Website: home-depot
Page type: newsletter-management
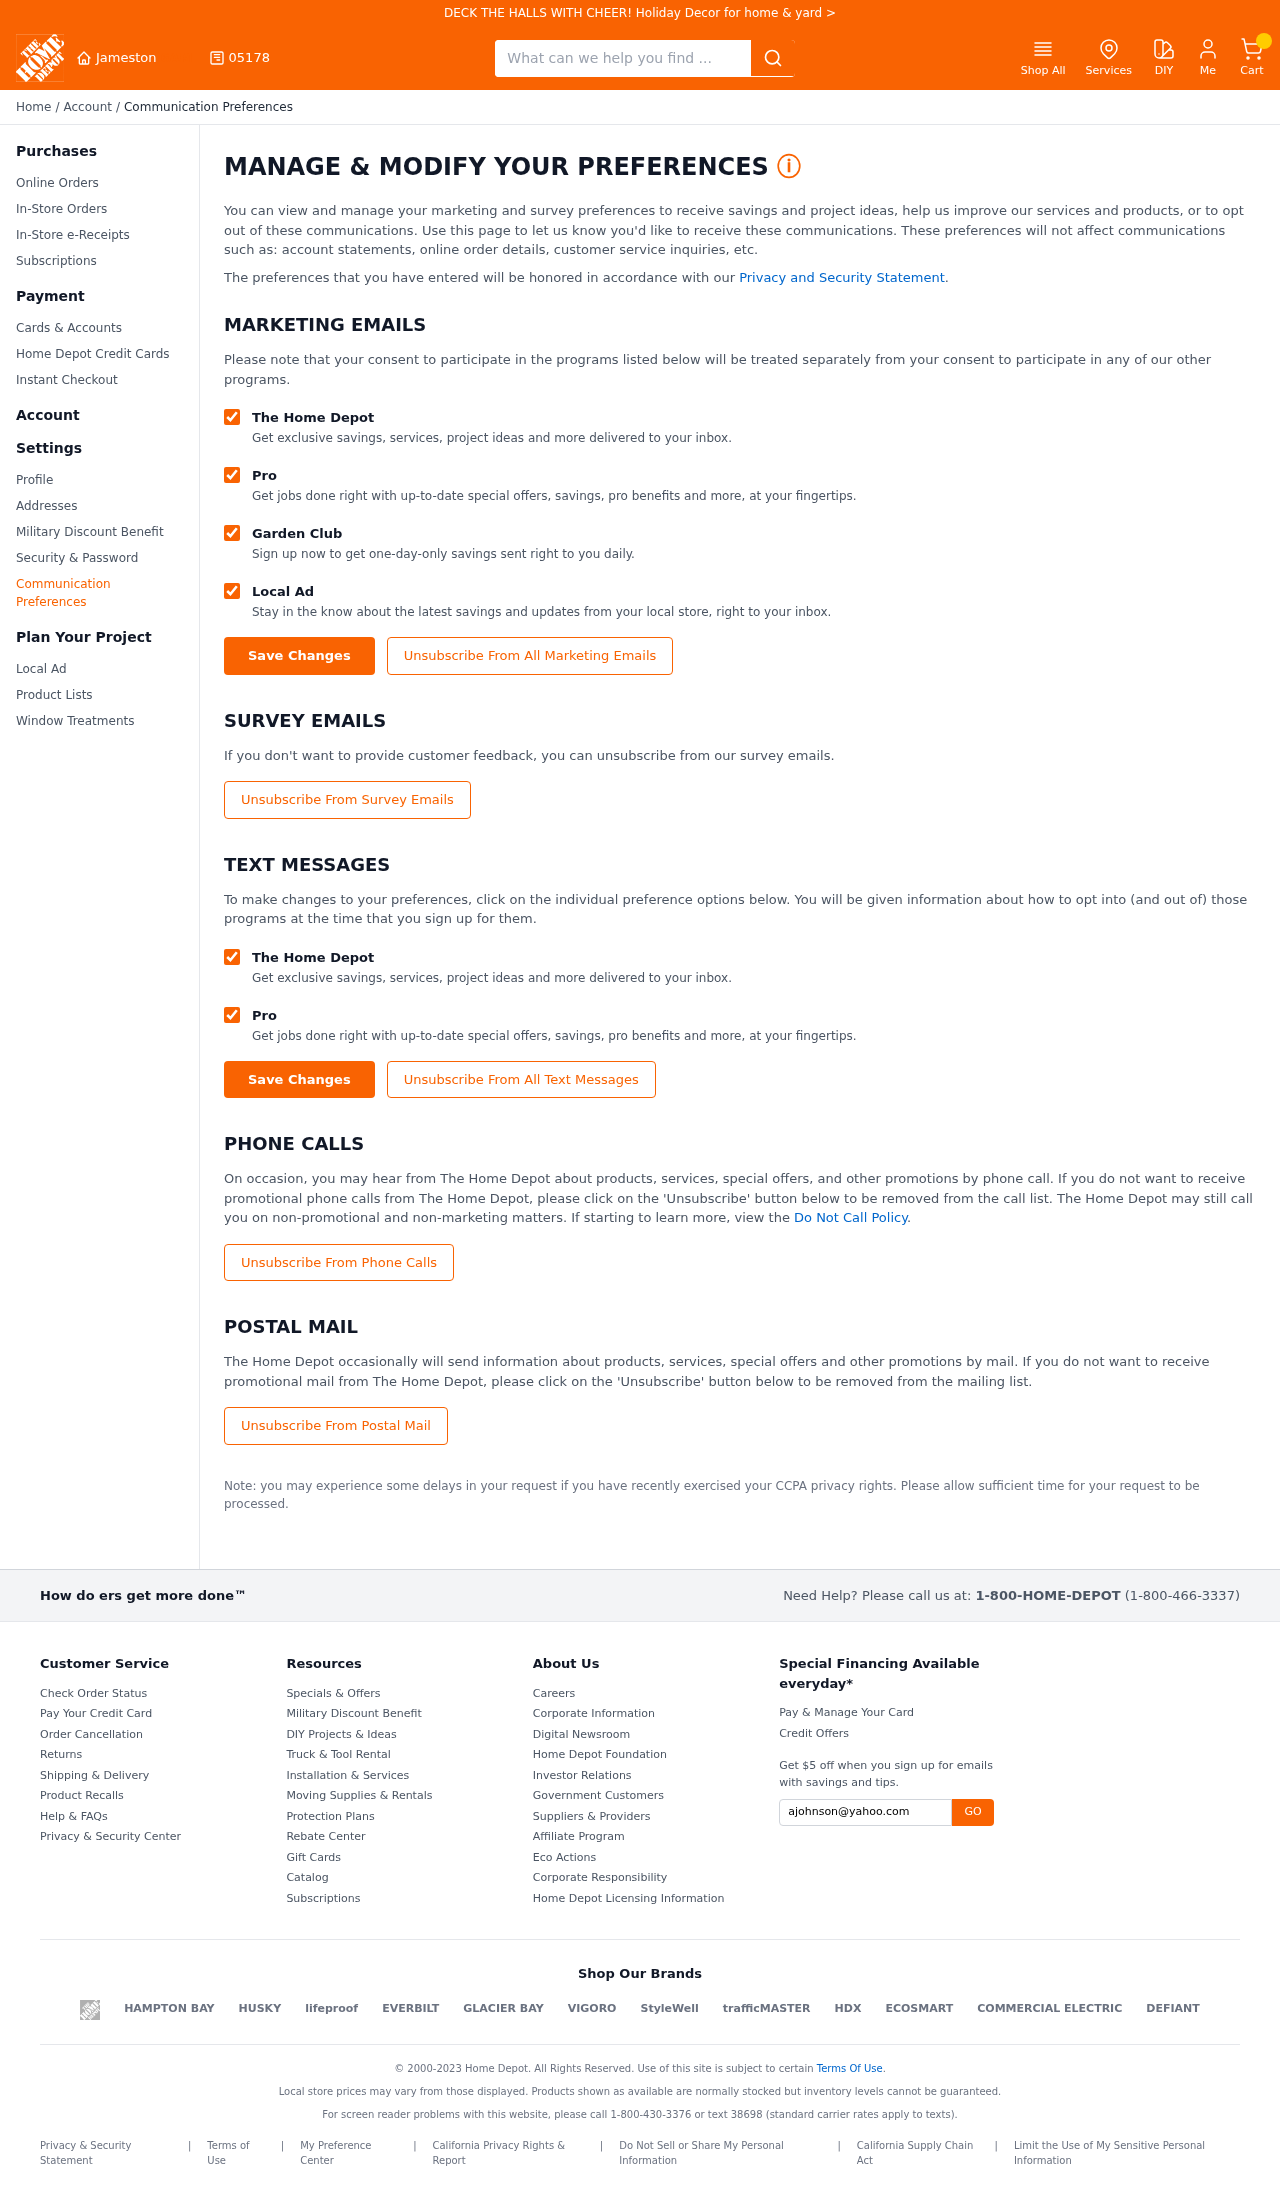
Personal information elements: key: PII_CITY
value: Jameston
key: PII_POSTCODE
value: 05178
Search elements: key: HEADER_SEARCH
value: What can we help you find ...